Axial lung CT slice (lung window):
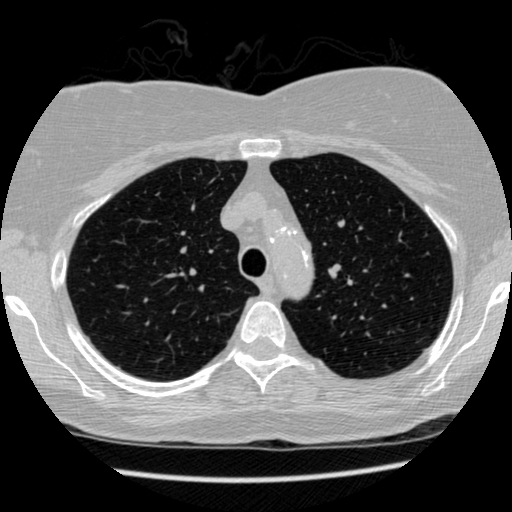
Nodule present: no